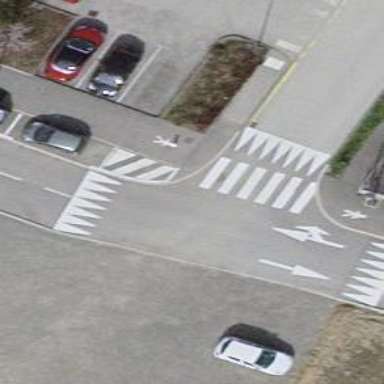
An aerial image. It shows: Residential road with asphalt surface and traffic calming table.